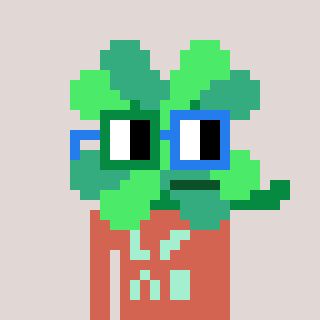
a pixel art character with square green and blue glasses, a clover-shaped head and a peachy-colored body on a warm background